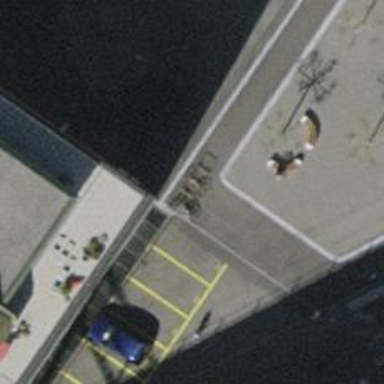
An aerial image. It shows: Bicycle parking area with stands available.